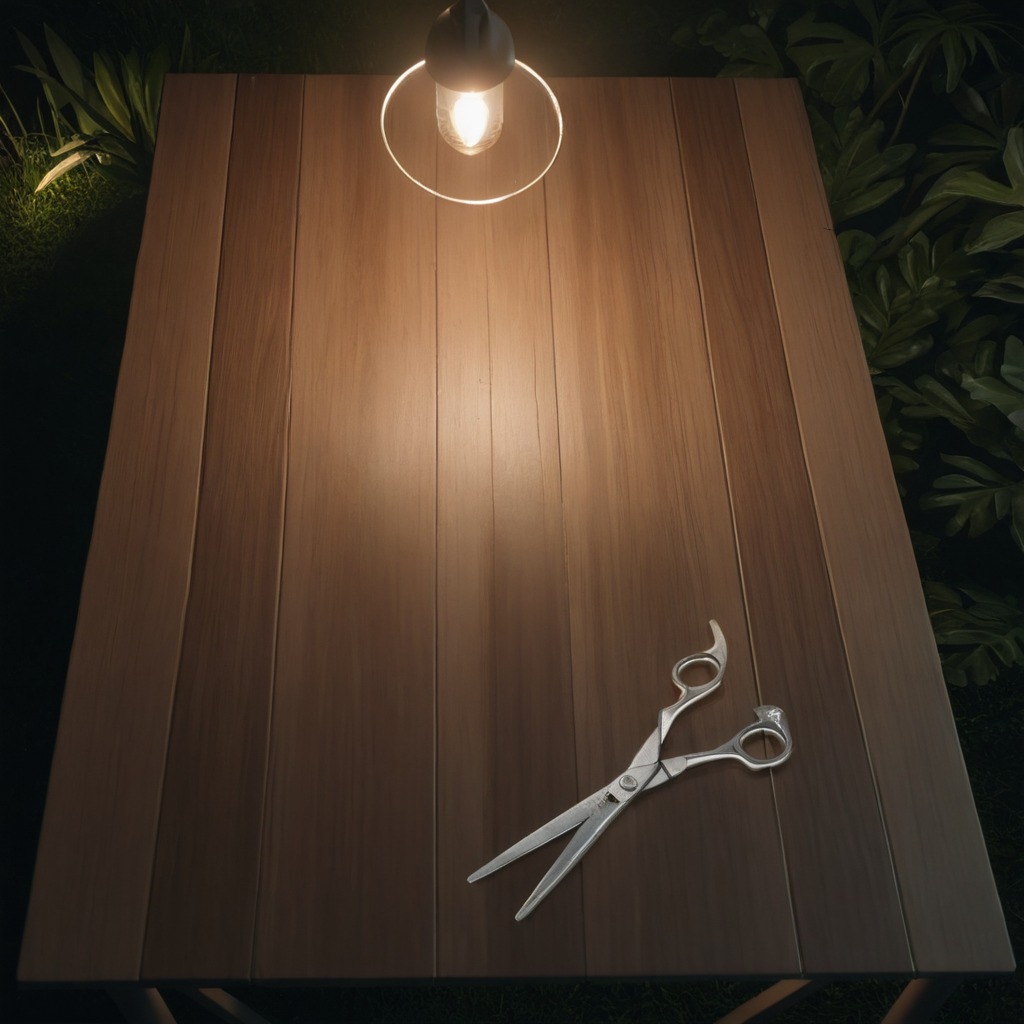
A scissor lying on a wooden table inside a jungle field workshop tent at night